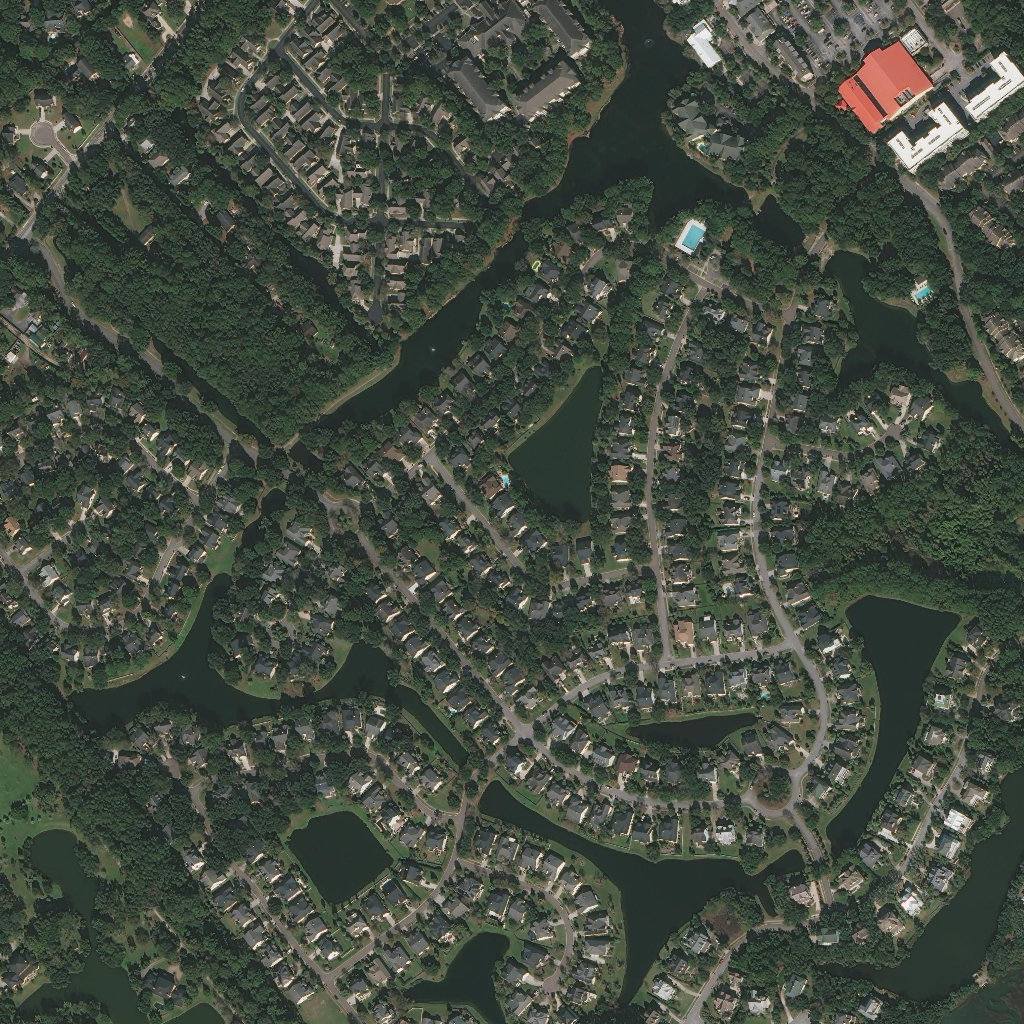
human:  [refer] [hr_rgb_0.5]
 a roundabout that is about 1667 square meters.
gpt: <box>[[73, 74, 78, 79, 0]]</box>